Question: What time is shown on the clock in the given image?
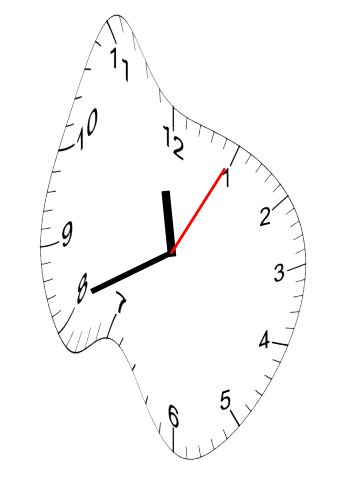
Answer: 11:41:05